Question: So far I can display the
'''
<group number=
'''
and
'''
<category number=
'''
How can i display
'<category label=' attributes for each category?
## Xml
'''
<?xml version="1.0" encoding="UTF-8"?>
<outputTree xmlns="http://www.ibm.com/software/analytics/spss/xml/oms" xmlns:xsi="http://www.w3.org/2001/XMLSchema-instance" xsi:schemaLocation="http://www.ibm.com/software/analytics/spss/xml/oms http://www.ibm.com/software/analytics/spss/xml/oms/spss-output-1.8.xsd">
<command command="Summarize" displayOutlineValues="label" displayOutlineVariables="label" displayTableValues="label" displayTableVariables="label" lang="en" text="Summarize">
<pivotTable subType="Report" text="Batch Processing Report">
<dimension axis="row" text="Cases">
<group label="Test Site" text="Test Site" varName="PLANT_DESC" variable="true">
<group hide="true" text="A">
<group string="A" text="AA" varName="PLANT_DESC">
<group label="Product" text="Product" varName="PROD_DESC" variable="true">
<group hide="true" text="A">
<group string="S" text="S" varName="PROD_DESC">
<group label="Batch Number" text="Batch Number" varName="BATCH_NO" variable="true">
<group hide="true" text="A">
<group number="<PHONE>" text="<PHONE>" varName="BATCH_NO">
<category number="1" text="1">
<dimension axis="column" text="Variables">
<category label="Batch Run" text="Batch Run" varName="BATCH_RUN_ID" variable="true">
<cell number="4202" text="4202" varName="BATCH_RUN_ID"/>
</category>
<category label="Application" text="Application" varName="APP_ID" variable="true">
<cell label="Calibration" number="101" text="Calibration" varName="APP_ID"/>
</category>
</dimension>
</category>
<category number="2" text="2">
<dimension axis="column" text="Variables">
<category label="Batch Run" text="Batch Run" varName="BATCH_RUN_ID" variable="true">
<cell number="4341" text="4341" varName="BATCH_RUN_ID"/>
</category>
<category label="Application" text="Application" varName="APP_ID" variable="true">
<cell label="Range Setting" number="201" text="Range Setting" varName="APP_ID"/>
</category>
</dimension>
</category>
</group>
</group>
</group>
</group>
</group>
</group>
</group>
</group>
</group>
</dimension>
</pivotTable>
</command>
</outputTree>
'''
## C
'''
private void GetXMLData1()
{
try
{
XNamespace ns = "http://www.ibm.com/software/analytics/spss/xml/oms";
XDocument testXML = XDocument.Load(@"C:\Users\byilmaz\Desktop\SPSS_SITE\test.xml");
var cats = from cat in testXML.Descendants(ns + "dimension").Where
(cat => (string)cat.Attribute("axis") == "column" && (string)cat.Attribute("text") == "Variables")
select new
{
BATCH_NO = cat.Parent.Parent.Attribute("number").Value,
RUN_NO = cat.Parent.Attribute("number").Value,
}
;
foreach (var cat in cats)
{
//xmlTitle.Text += "Group Name: " + cat.groupName + " and Cat Id: " + cat.catId + " and Cat Name: " + cat.catName + " and Cat Cell: " + cat.catCell + "</br>";
xmlTitle.Text += "BATCH_NO: " + cat.BATCH_NO + " </br>";
xmlTitle.Text += "RUN_NO: " + cat.RUN_NO + " </br><hr>";
}
}
catch (Exception err)
{
throw (err);
}
}
'''
## Output

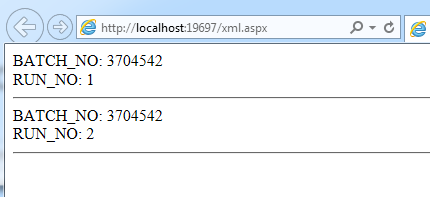
Answer: You used 'Descendants()' at the beginning, why not use them for the categories too?
'''
select new
{
BATCH_NO = cat.Parent.Parent.Attribute("number").Value,
RUN_NO = cat.Parent.Attribute("number").Value,
InnerCategories = cat.Descendants(ns + "category").Select(c => c.Attribute("label").Value)
};
'''
and then in the foreach loop you have:
'''
foreach (var cat in cats)
{
//xmlTitle.Text += "Group Name: " + cat.groupName + " and Cat Id: " + cat.catId + " and Cat Name: " + cat.catName + " and Cat Cell: " + cat.catCell + "</br>";
xmlTitle.Text += "BATCH_NO: " + cat.BATCH_NO + " </br>";
xmlTitle.Text += "RUN_NO: " + cat.RUN_NO + " </br><hr>";
foreach (string s in cat.InnerCategories )
{
// process them one by one
}
// or print them at once
string joinedInnerCats = string.Join(",", cat.InnerCategories);
xmlTitle.Text += string.Format("Categories: {0}", joinedInnerCats);
}
'''